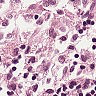
Metastatic tissue present: no